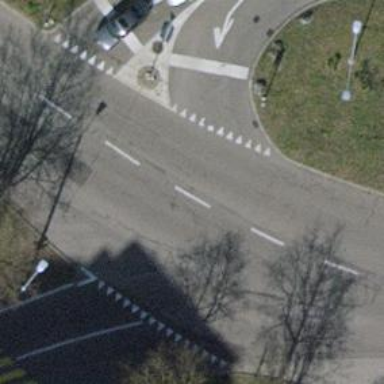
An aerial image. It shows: Asphalt road with primary link designation.